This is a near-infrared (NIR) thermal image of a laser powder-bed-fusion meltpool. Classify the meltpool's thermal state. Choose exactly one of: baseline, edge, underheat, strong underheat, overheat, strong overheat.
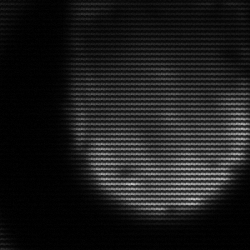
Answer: edge